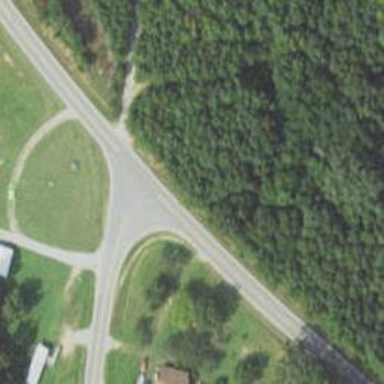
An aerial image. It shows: Secondary road.